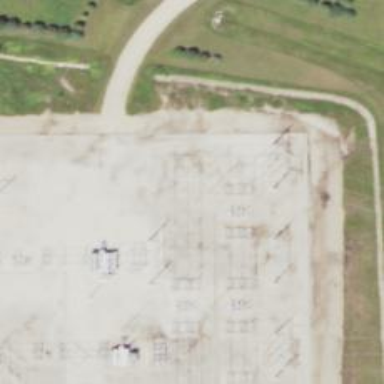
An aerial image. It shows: Switch used for power control.